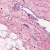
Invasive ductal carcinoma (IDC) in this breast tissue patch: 0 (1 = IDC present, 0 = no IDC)